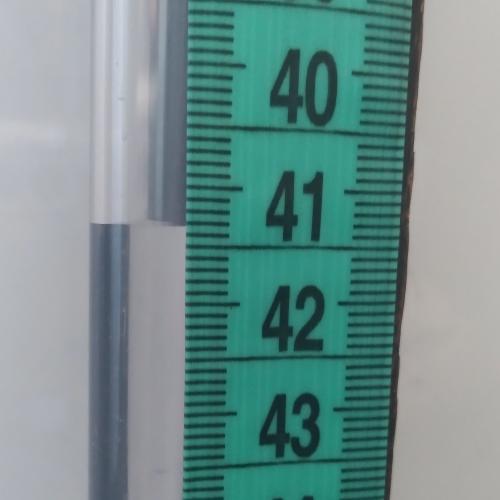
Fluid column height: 41.3 cm